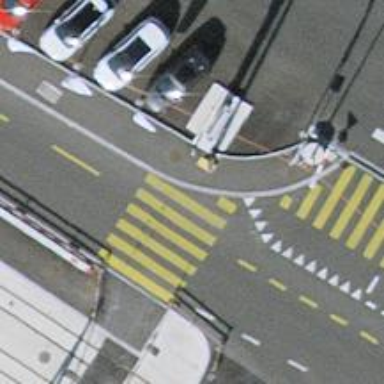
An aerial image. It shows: Crossing with zebra markings controlled by traffic signals.